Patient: sex M, age 63
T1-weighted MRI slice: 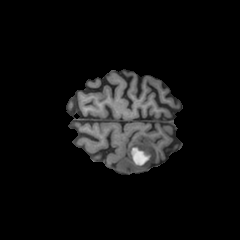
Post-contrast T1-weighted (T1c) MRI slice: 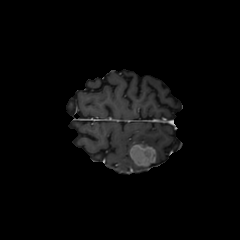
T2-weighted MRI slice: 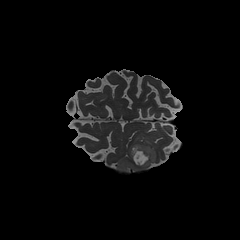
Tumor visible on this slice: yes
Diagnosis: Glioblastoma, IDH-wildtype
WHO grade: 4